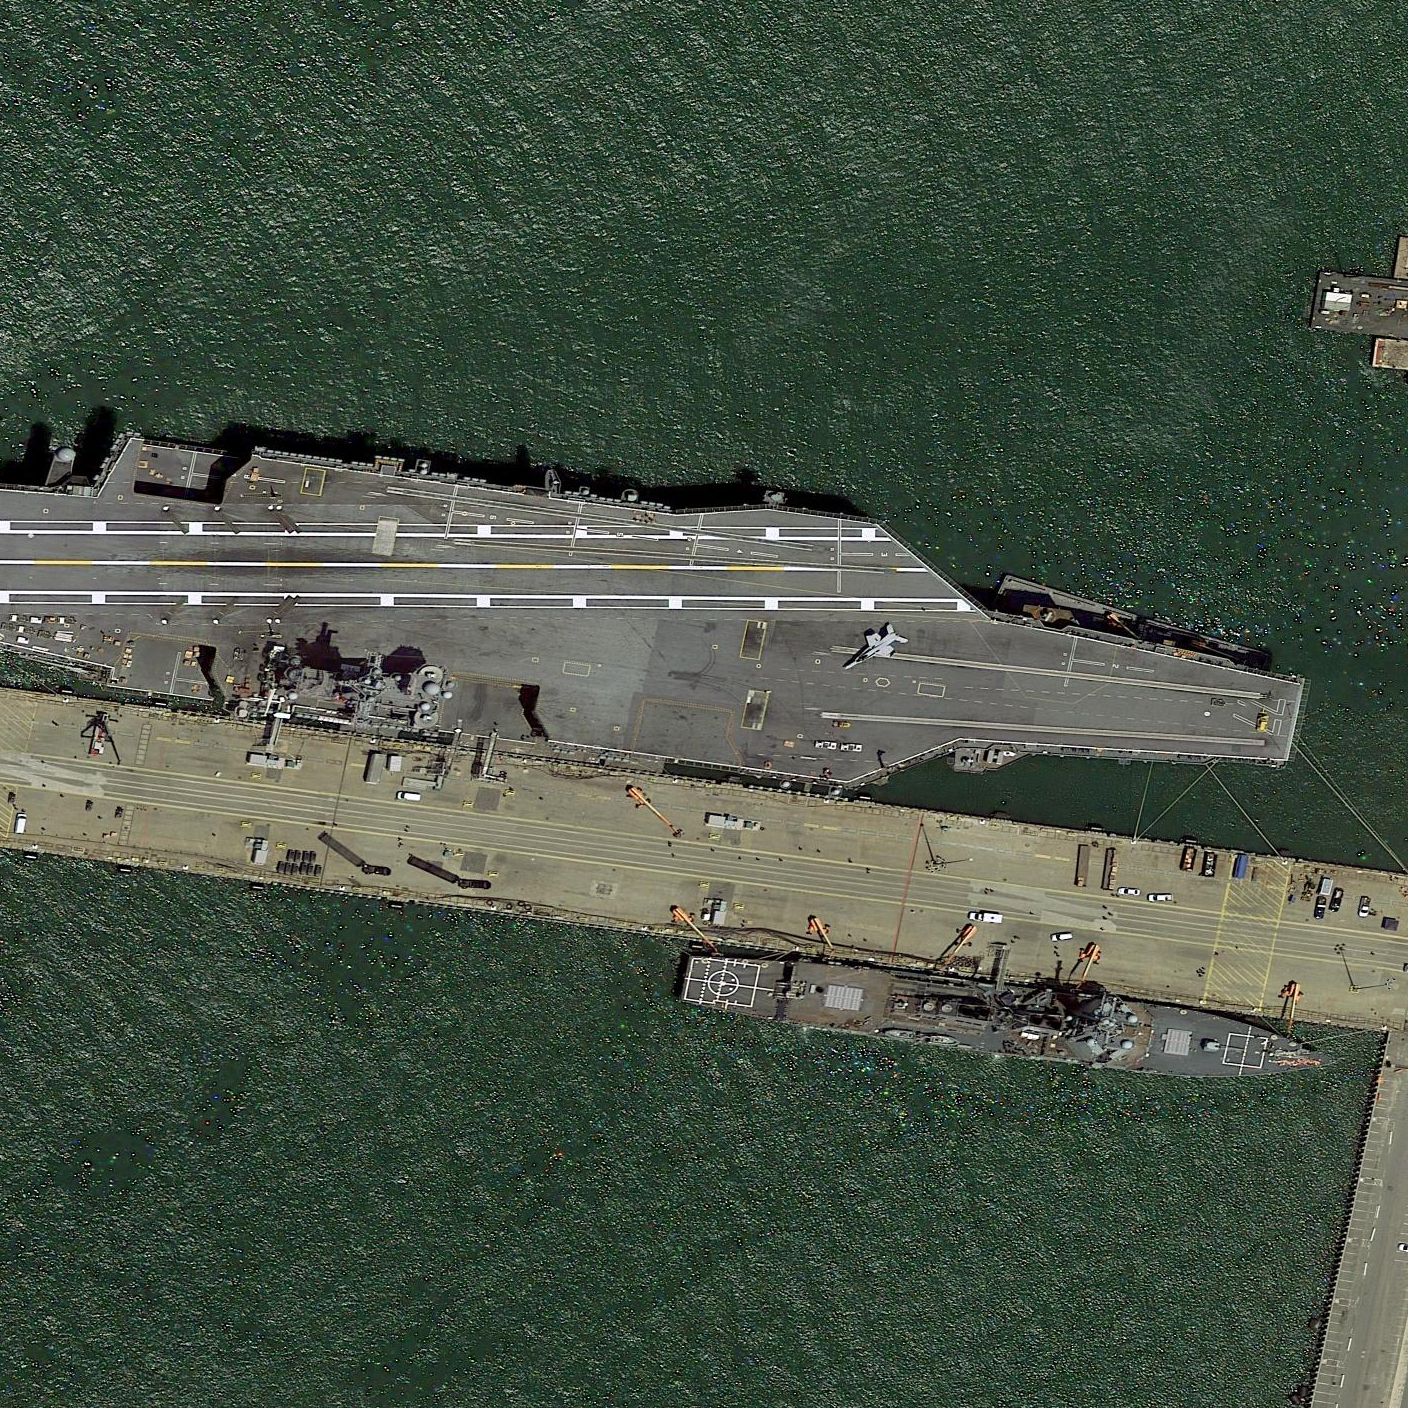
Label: aircraft_carrier